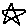
Label: star